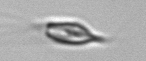
Label: Chrysochromulina